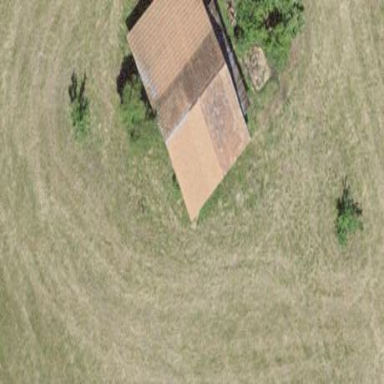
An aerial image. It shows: Rural barn.